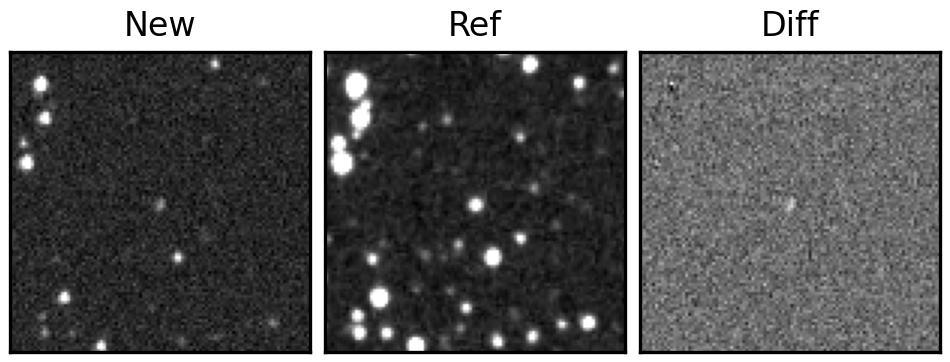
Label: real